Question: I would like my application to take a screenshot and present a print dialog so that the user can print the screenshot. However, the screenshot is being taken too slowly/the dialog appears too quickly, resulting in the dialog appearing in the screenshot (shown below).

'''
BufferedImage image = new Robot().createScreenCapture(new Rectangle((int) frame.getLocationOnScreen().getX(), (int) frame.getLocationOnScreen().getY(), frame.getWidth(), frame.getHeight()));
...
if (printJob.printDialog()) {
try {
printJob.print();
} catch (Exception PrintException) {
PrintException.printStackTrace();
}
}
'''
Instead of using an artificial Thread.sleep(), is there a way to indicate when the screenshot is finished capturing before displaying the print dialog?
---
OK, I think I figured out what I did wrong. What was really going on was that the screen was being captured after the print dialog displays and the user clicks OK, but before the print dialog animates away. This was due to the following code:
'''
// Print button action listener
public class printButtonPressed implements ActionListener {
public void actionPerformed(ActionEvent arg0) {
PrinterJob printJob = PrinterJob.getPrinterJob ();
Book book = new Book ();
PageFormat documentPageFormat = new PageFormat ();
documentPageFormat.setOrientation(PageFormat.LANDSCAPE);
book.append(new Page(), documentPageFormat);
printJob.setPageable(book);
if (printJob.printDialog()) {
try {
printJob.print();
} catch (Exception PrintException) {
PrintException.printStackTrace();
}
}
}
}
// Create printable page
private class Page implements Printable {
public int print (Graphics g, PageFormat pageFormat, int page) {
JFrame frame = Main.frame;
try { // THIS SHOULD NOT BE HERE
screenShot = new Robot().createScreenCapture(new Rectangle((int) frame.getLocationOnScreen().getX(), (int) frame.getLocationOnScreen().getY(), frame.getWidth(), frame.getHeight());
} catch (AWTException e) {
e.printStackTrace();
}
Graphics2D g2d = (Graphics2D) g;
g2d.translate (pageFormat.getImageableX (), pageFormat.getImageableY ());
int pageWidth = (int) pageFormat.getImageableWidth();
int newImageWidth = pageWidth;
int newImageHeight = (int)((double)newImageWidth/screenShot.getWidth(null)*screenShot.getHeight(null));
g2d.setRenderingHint(RenderingHints.KEY_ANTIALIASING, RenderingHints.VALUE_ANTIALIAS_ON);
g2d.setRenderingHint(RenderingHints.KEY_INTERPOLATION, RenderingHints.VALUE_INTERPOLATION_BICUBIC);
g2d.drawImage(screenShot, 0, 0, newImageWidth, newImageHeight, 0, 0, screenShot.getWidth(), screenShot.getHeight(), null);
return PAGE_EXISTS;
}
}
'''
Instead if Robot().createScreenCapture was called before any of the PrinterJob stuff, then the screen would be captured before the print dialog appears, resolving this issue.
'''
// Print button action listener
public class printButtonPressed implements ActionListener {
public void actionPerformed(ActionEvent arg0) {
JFrame frame = Main.frame;
try { // MOVE THIS UP HERE
screenShot = new Robot().createScreenCapture(new Rectangle((int) frame.getLocationOnScreen().getX(), (int) frame.getLocationOnScreen().getY(), frame.getWidth(), frame.getHeight());
} catch (AWTException e) {
e.printStackTrace();
}
PrinterJob printJob = PrinterJob.getPrinterJob ();
Book book = new Book ();
PageFormat documentPageFormat = new PageFormat ();
documentPageFormat.setOrientation(PageFormat.LANDSCAPE);
book.append(new Page(), documentPageFormat);
printJob.setPageable(book);
if (printJob.printDialog()) {
try {
printJob.print();
} catch (Exception PrintException) {
PrintException.printStackTrace();
}
}
}
}
// Create printable page
private class Page implements Printable {
public int print (Graphics g, PageFormat pageFormat, int page) {
Graphics2D g2d = (Graphics2D) g;
g2d.translate (pageFormat.getImageableX (), pageFormat.getImageableY ());
int pageWidth = (int) pageFormat.getImageableWidth();
int newImageWidth = pageWidth;
int newImageHeight = (int)((double)newImageWidth/screenShot.getWidth(null)*screenShot.getHeight(null));
g2d.setRenderingHint(RenderingHints.KEY_ANTIALIASING, RenderingHints.VALUE_ANTIALIAS_ON);
g2d.setRenderingHint(RenderingHints.KEY_INTERPOLATION, RenderingHints.VALUE_INTERPOLATION_BICUBIC);
g2d.drawImage(screenShot, 0, 0, newImageWidth, newImageHeight, 0, 0, screenShot.getWidth(), screenShot.getHeight(), null);
return PAGE_EXISTS;
}
}
'''
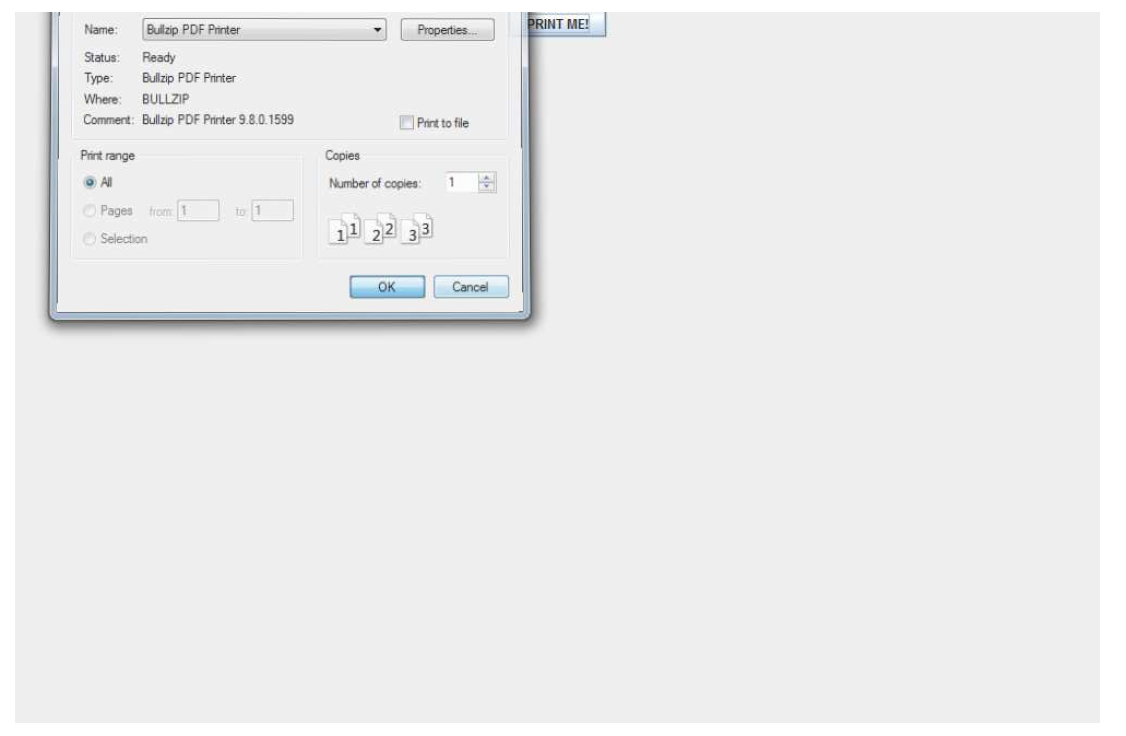
Answer: Dump it into an array then parse the entire array then you can guarantee that everything is there
what I mean is this
'''
BufferedImage TestShot = iris.createScreenCapture(new Rectangle(0,0,width,height));
int[] ImgData = null;
TestShot.getRGB(0, 0, width, height, ImgData, 0, 0);
for(int i:ImgData){
// count or something
}
// all of it is there in TestShot
'''
That should work. I don't know why you are having problems with this, I use the robot all the time and the screenshot function for me works instantly. Maybe its your printJob that takes more time.